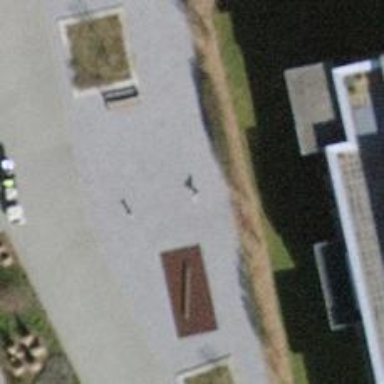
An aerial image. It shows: Springy playground.